Question: OK, I have a table like so: <URL>

I'm trying to get a match in the 'combined_names' coloumn upon a MySQL search query..
and I use it to search using this query: 'SELECT * FROM players WHERE match(combined_names) against('Lin')'
Upon running the query in phpmyadmin, I get this: 'MySQL returned an empty result set (i.e. zero rows). ( Query took 0.0005 sec )'
Hmm... let's try a different row! 'SELECT * FROM players WHERE match(combined_names) against('Dejan')' gives me 'Showing rows 0 - 0 ( 1 total, Query took 0.0007 sec) [id: 1 - 1]' So it works!
Well, let's try changing 'Lin' in both 'combined_names' and 'forename' to ... 'Tester' so then we do: 'SELECT * FROM players WHERE match(combined_names) against('Tester')'
I got it? I get: 'Showing rows 0 - 0 ( 1 total, Query took 0.0006 sec) [id: 3 - 3]'
Weird. After changing 'Lin' to 'Tester', it works... why.
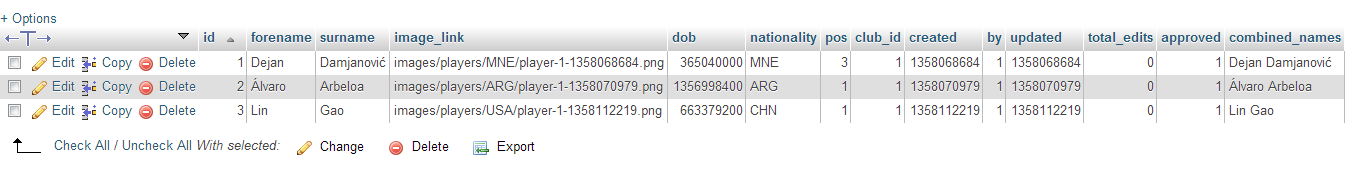
Answer: You need to set <URL>=3, restart your mysql server and rebuild your indexes.
ft_min_word_len defaults to 4
Use 'REPAIR TABLE tbl_name QUICK' to rebuild the fulltext index.